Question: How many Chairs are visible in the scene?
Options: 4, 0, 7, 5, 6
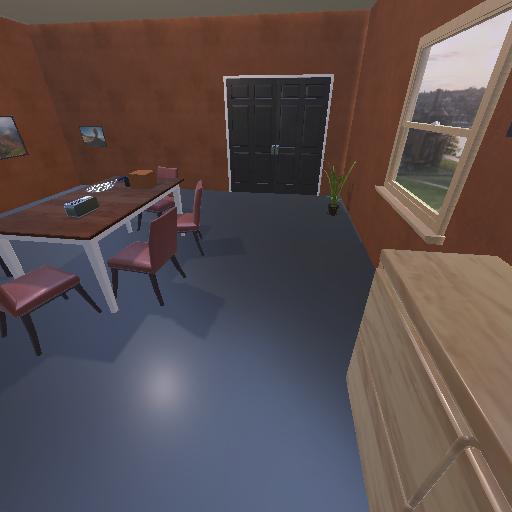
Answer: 4